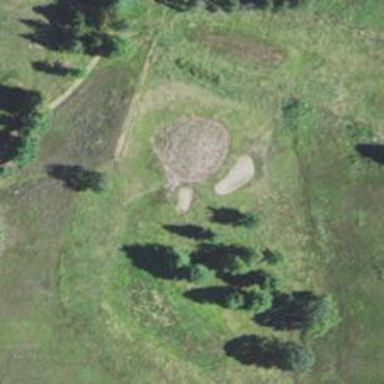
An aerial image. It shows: View of golf hole.